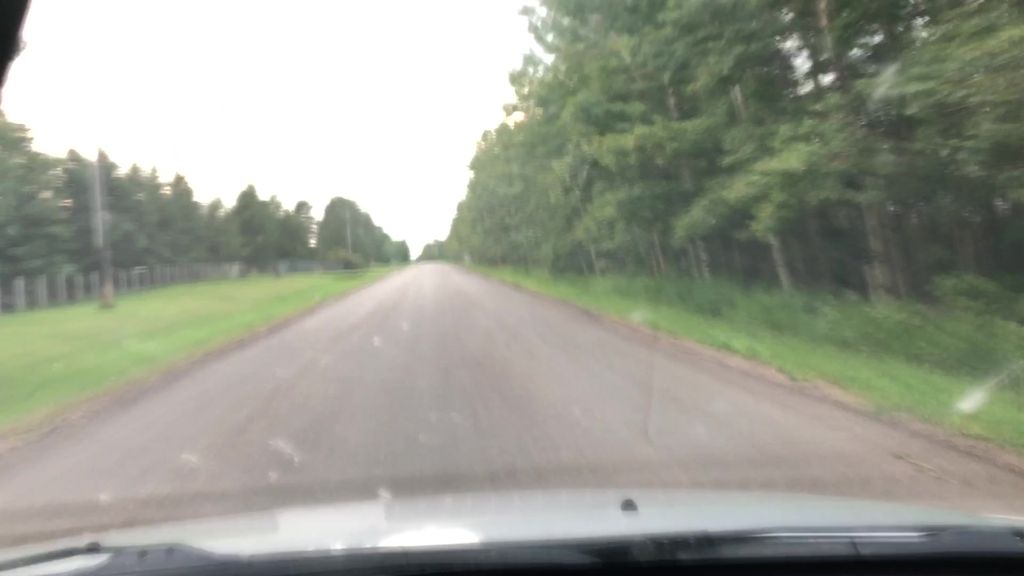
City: edmonton